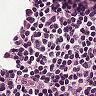
Metastatic tissue present: no